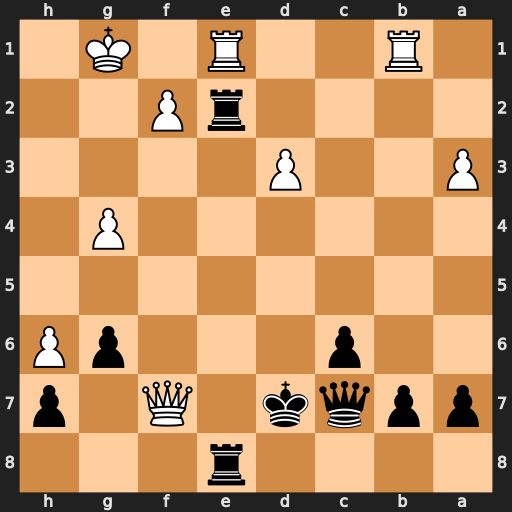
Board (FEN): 4r3/ppqk1Q1p/2p3pP/8/6P1/P2P4/4rP2/1R2R1K1
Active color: b
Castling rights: -
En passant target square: -
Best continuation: R8e7 Qxe7+ Rxe7 Rxe7+ Kxe7